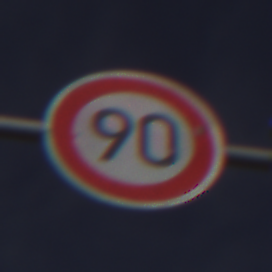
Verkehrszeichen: Geschwindigkeit90
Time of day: MorningAfternoon
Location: Outdoor (RoadRail)
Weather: PartlyCloudy
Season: NotSpecified
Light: Natural